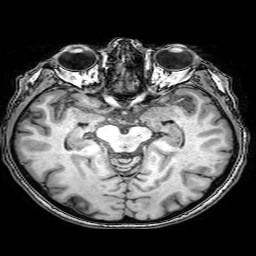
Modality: T1w
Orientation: coronal
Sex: female
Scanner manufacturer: philips
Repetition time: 0.008154 s
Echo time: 0.00374 s